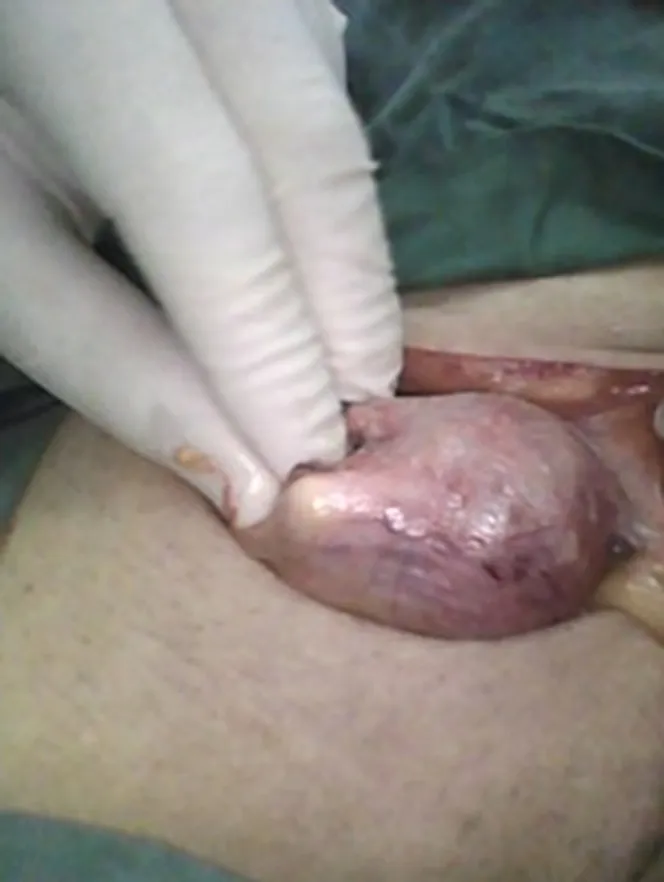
Sliding Ogilvie hernia showing foreign body during the exploration of hernia.
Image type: medical_photograph (other_medical_photograph)